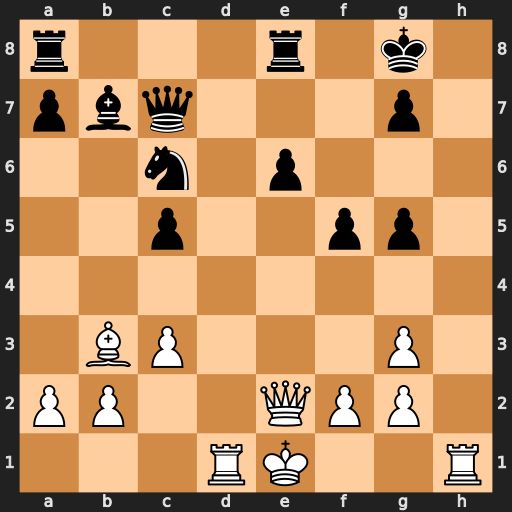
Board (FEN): r3r1k1/pbq3p1/2n1p3/2p2pp1/8/1BP3P1/PP2QPP1/3RK2R
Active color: w
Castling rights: K
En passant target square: -
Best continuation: Bxe6+ Kf8 Rh8+